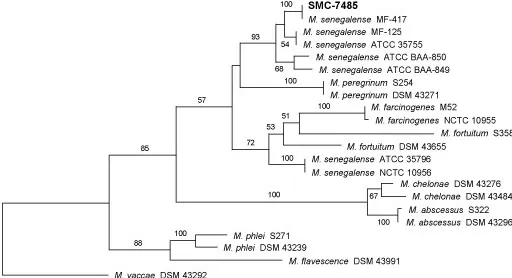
Phylogenetic relationships of SMC-7485 and other Mycobacterium species based on ITS sequences, which were retrieved from GenBank database. This tree was generated by the neighbor-joining method. Mycobacterium vaccae DSM 43292 was used as an outlier. Numbers at branching nodes are percentages of 1,000 bootstrap replications. Only values greater than 50% are shown. In this tree, M. senegalense strains are separated into two subgroups.
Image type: chart (chart)